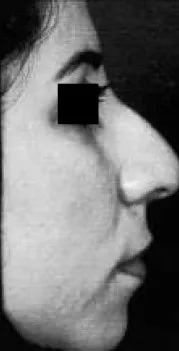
(Lt) Preoperative profile view.
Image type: medical_photograph (skin_photograph)